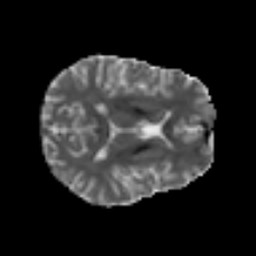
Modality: MD
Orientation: axial
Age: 34
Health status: ill
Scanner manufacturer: philips
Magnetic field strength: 3 T
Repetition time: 9 s
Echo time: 0.127 s